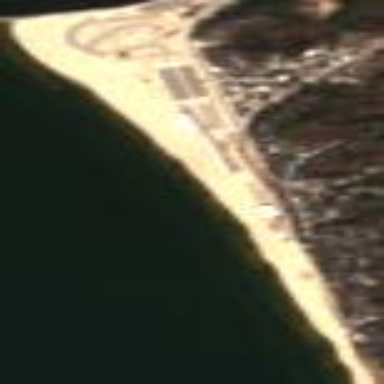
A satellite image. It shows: Sandy beach.